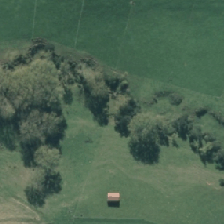
Land cover: deciduous_hardwood